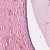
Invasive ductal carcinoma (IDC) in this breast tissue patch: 0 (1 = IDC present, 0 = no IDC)